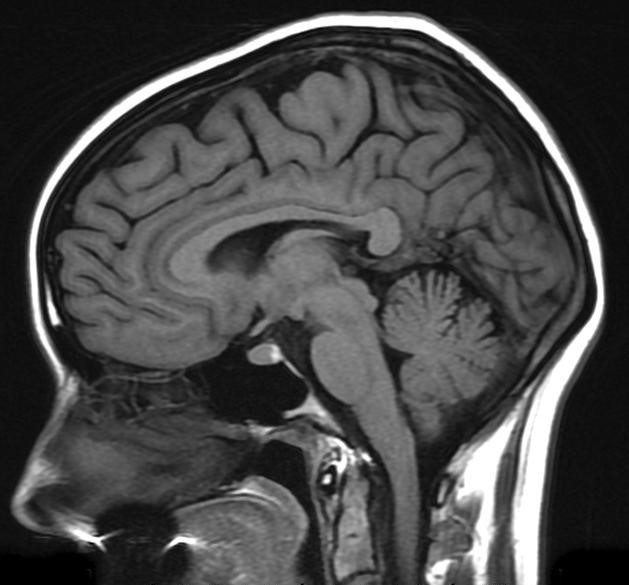
Label: notumor